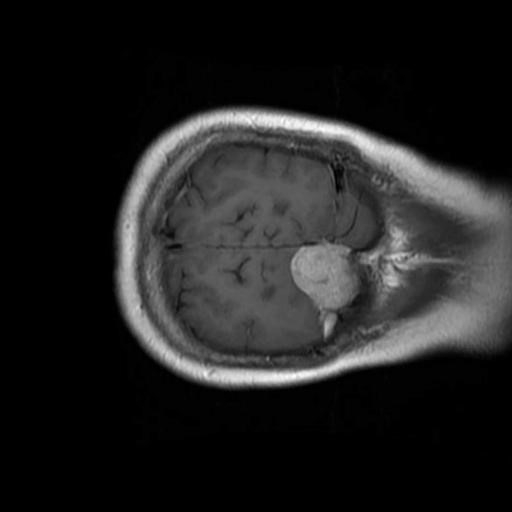
Label: brain_menin